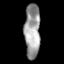
Tissue: skin
Cell type: Fibroblasts
Senescence score: 0.7205
Nuclear area (px): 833
Mean DAPI intensity: 157.269